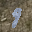
Label: 9